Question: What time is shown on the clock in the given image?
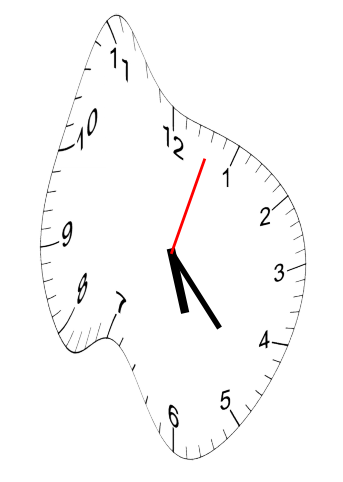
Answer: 05:23:03